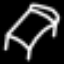
Label: bed